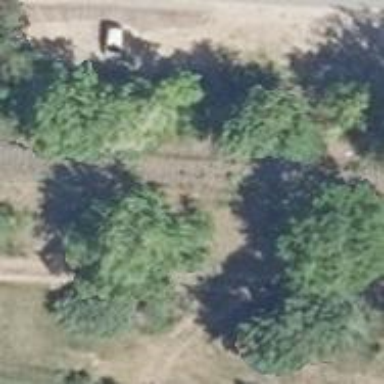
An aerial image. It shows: Abandoned railway on embankment.